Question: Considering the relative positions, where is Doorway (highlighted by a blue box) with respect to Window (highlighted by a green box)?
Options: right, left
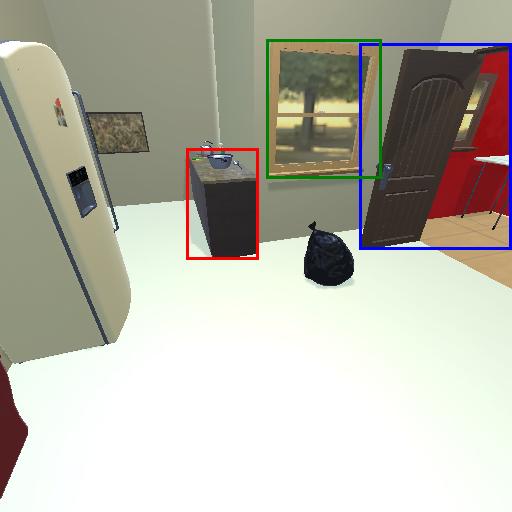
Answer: right